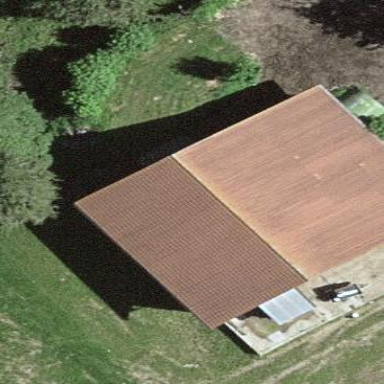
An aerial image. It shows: Cabin.